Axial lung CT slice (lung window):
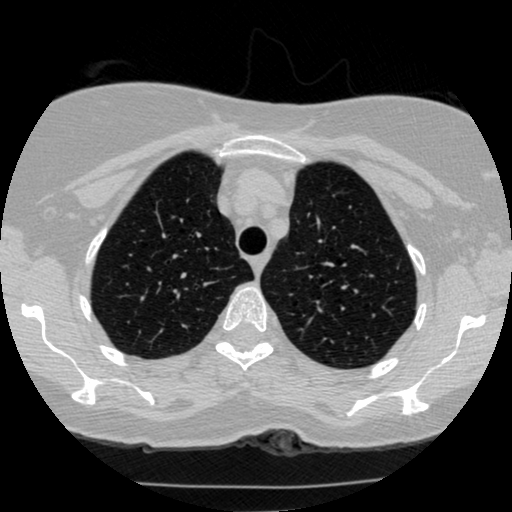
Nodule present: no